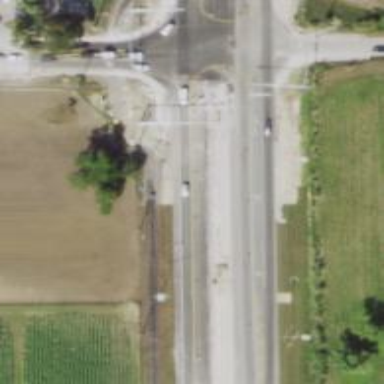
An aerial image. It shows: Asphalt road with separate sidewalk. The road is classified as trunk highway.